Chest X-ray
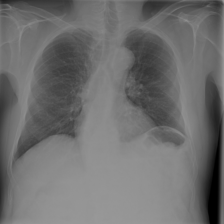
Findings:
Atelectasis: negative
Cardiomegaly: negative
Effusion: negative
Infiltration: negative
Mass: negative
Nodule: negative
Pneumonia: negative
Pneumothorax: negative
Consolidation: negative
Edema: negative
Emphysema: negative
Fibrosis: negative
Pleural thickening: negative
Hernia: positive